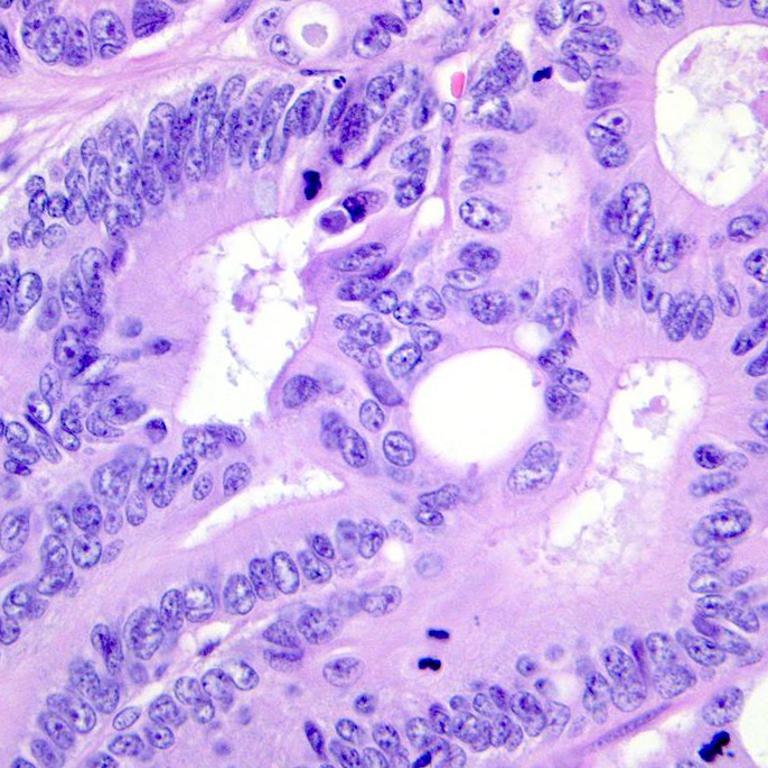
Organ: colon
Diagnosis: adenocarcinomas